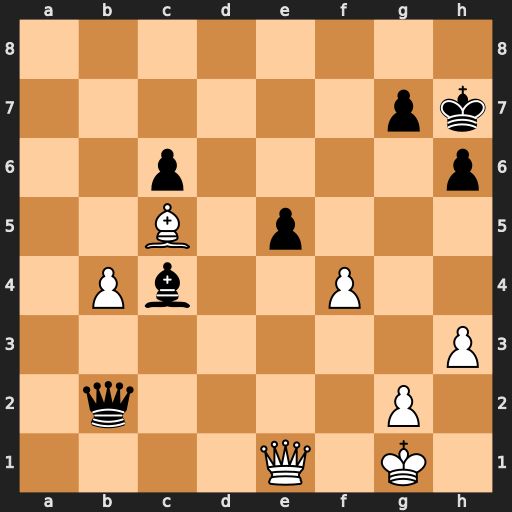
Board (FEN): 8/6pk/2p4p/2B1p3/1Pb2P2/7P/1q4P1/4Q1K1
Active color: w
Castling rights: -
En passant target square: -
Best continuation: Qe4+ Kh8 Qxc4